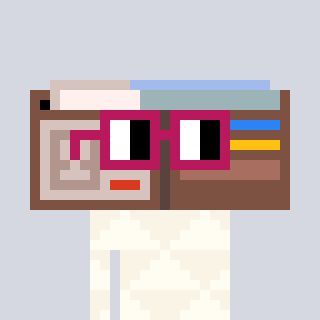
a pixel art character with square dark red glasses, a wallet-shaped head and a grayscale-colored body on a cool background